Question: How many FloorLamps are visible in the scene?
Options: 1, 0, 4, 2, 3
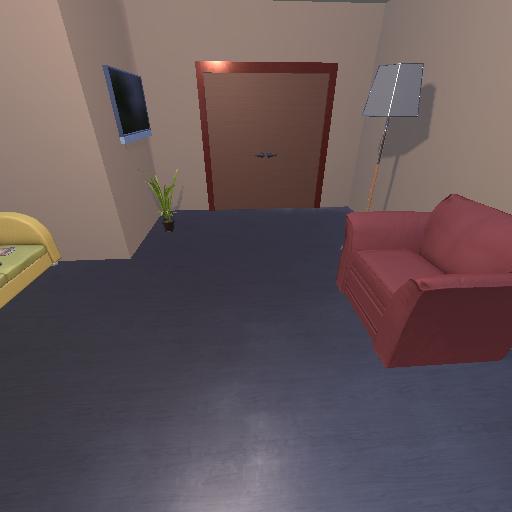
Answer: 1